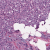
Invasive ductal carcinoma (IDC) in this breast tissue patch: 1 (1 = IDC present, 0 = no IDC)